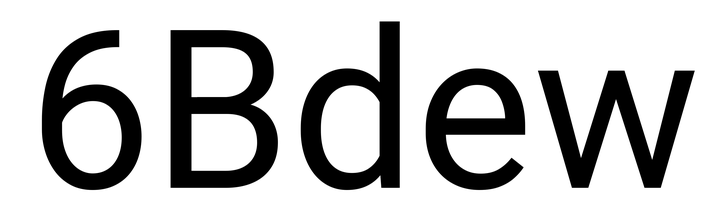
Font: Roboto_Regular